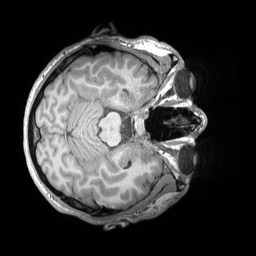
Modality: T1w
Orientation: axial
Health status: healthy